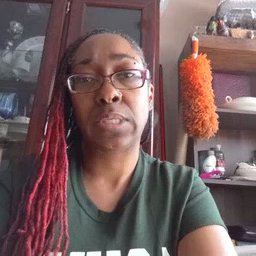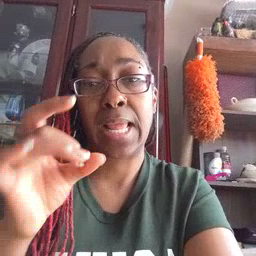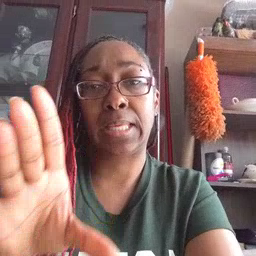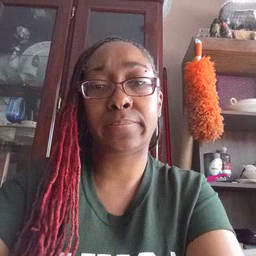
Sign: hate